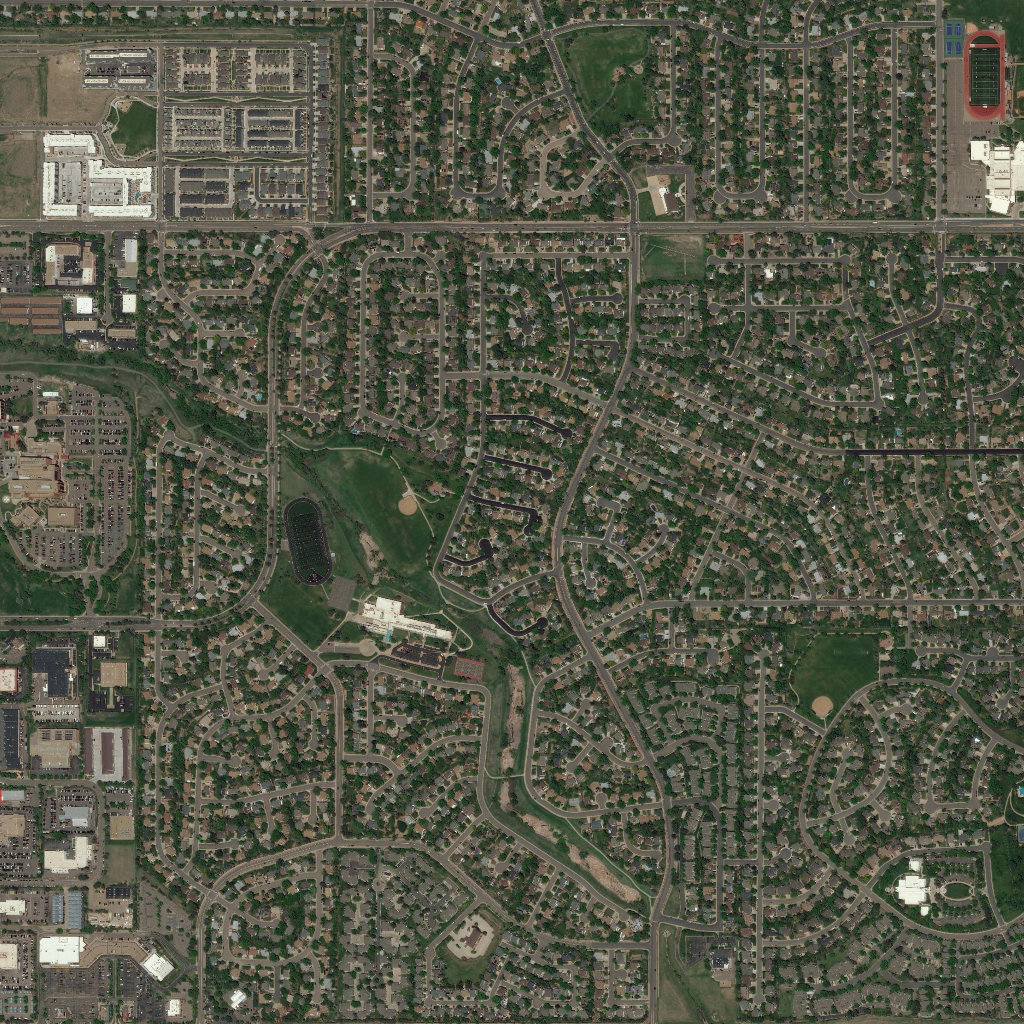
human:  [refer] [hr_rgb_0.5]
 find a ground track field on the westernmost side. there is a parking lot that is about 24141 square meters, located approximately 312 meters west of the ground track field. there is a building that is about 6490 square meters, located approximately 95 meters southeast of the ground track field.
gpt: <box>[[27, 48, 32, 57, 0]]</box>

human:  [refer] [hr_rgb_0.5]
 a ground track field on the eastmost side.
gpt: <box>[[94, 2, 98, 11, 0]]</box>